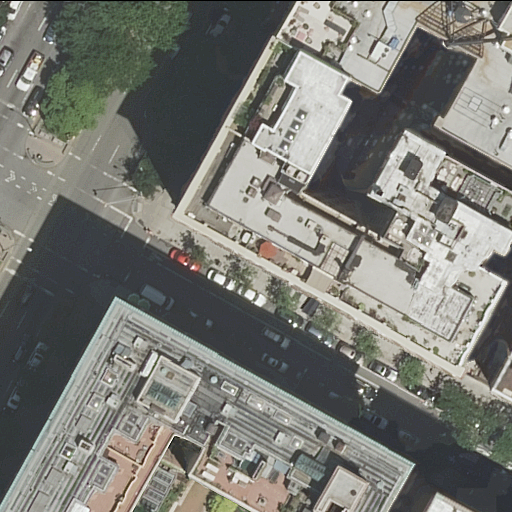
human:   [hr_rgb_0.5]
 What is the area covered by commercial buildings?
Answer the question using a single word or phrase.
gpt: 0m2

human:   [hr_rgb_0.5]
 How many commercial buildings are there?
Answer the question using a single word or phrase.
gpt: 0

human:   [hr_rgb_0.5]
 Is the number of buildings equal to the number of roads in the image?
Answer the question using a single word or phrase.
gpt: no

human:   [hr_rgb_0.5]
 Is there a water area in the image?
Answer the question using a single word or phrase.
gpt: no

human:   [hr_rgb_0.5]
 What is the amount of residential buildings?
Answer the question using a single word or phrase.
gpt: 5

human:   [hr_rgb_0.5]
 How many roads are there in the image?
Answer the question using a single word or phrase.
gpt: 3

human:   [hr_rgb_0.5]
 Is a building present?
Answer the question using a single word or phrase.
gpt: yes

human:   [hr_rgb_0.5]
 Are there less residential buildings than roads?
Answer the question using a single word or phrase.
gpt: no

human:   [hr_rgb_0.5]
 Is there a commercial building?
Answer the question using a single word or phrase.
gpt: no

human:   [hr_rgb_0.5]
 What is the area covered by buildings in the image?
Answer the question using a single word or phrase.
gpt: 5025m2

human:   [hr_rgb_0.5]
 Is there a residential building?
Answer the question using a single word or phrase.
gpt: yes

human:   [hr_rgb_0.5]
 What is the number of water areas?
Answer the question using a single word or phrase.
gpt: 0

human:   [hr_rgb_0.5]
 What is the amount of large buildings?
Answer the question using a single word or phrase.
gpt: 3

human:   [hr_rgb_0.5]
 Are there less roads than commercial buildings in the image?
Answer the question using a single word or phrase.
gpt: no

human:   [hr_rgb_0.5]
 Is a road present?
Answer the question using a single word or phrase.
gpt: yes

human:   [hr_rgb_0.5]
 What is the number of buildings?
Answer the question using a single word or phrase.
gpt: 5

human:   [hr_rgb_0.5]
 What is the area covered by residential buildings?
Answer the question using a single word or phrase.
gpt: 5025m2

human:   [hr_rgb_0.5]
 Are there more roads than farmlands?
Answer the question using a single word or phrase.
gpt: yes

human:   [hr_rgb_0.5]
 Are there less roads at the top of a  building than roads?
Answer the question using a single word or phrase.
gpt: no

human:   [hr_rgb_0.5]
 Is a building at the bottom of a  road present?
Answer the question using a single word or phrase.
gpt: yes

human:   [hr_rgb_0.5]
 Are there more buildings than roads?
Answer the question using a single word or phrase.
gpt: yes

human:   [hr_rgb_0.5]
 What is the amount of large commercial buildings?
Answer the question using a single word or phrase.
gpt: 0

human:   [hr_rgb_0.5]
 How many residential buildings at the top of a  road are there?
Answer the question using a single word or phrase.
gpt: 1

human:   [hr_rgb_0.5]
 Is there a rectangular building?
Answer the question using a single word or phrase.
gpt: yes

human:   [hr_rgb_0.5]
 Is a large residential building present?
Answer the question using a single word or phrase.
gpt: yes

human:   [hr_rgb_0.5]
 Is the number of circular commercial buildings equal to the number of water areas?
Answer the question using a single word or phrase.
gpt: yes

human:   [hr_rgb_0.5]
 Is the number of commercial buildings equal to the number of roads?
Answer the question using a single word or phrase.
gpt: no

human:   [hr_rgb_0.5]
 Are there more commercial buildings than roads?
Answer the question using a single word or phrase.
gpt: no

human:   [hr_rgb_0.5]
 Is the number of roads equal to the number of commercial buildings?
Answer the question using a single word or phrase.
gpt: no

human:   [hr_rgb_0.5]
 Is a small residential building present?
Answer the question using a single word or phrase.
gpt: yes

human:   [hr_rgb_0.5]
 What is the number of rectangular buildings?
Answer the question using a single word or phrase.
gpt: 2

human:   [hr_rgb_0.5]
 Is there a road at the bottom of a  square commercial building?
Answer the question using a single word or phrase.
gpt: no

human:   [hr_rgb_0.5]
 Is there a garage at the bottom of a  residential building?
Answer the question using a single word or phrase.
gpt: no

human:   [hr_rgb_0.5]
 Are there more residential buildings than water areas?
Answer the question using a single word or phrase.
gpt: yes

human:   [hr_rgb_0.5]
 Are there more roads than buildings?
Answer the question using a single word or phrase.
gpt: no

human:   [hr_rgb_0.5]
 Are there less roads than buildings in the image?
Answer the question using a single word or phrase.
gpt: yes

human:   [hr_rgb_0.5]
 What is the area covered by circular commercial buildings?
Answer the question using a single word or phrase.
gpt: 0m2

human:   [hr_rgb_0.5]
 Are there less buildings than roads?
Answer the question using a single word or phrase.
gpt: no

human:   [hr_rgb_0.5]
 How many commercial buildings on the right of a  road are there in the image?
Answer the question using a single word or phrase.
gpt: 0

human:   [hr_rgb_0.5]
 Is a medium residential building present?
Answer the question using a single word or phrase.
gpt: no

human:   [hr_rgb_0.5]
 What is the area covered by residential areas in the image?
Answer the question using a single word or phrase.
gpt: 0m2

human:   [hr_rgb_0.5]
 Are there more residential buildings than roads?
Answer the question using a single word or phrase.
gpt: yes

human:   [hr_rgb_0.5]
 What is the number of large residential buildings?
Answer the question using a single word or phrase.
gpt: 3

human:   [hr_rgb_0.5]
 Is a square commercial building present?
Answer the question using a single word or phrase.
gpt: no

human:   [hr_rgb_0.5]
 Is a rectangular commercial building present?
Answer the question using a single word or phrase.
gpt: no

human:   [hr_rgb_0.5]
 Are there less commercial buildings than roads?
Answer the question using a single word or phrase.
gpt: yes

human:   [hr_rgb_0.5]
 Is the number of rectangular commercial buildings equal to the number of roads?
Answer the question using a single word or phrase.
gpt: no

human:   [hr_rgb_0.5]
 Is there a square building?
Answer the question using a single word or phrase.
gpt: no

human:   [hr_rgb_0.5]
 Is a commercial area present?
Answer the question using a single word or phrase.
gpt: no

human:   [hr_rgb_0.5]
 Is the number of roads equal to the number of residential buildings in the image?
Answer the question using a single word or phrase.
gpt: no

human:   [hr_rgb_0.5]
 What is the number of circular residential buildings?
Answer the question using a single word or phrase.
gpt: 0

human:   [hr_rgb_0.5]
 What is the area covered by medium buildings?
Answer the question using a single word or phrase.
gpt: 0m2

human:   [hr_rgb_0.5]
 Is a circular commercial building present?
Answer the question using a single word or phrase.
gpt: no

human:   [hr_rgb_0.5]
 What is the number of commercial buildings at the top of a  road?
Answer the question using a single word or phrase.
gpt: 0

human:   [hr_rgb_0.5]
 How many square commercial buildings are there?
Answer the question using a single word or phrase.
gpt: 0

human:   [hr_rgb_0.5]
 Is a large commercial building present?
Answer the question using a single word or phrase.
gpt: no

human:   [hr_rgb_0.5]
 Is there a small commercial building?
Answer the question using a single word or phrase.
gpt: no

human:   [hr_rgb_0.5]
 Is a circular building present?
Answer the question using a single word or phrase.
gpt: no

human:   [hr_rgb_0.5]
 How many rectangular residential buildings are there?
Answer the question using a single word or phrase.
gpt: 2

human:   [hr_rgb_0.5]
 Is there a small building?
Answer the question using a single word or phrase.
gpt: yes

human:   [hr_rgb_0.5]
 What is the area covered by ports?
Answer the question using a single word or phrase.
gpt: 0m2

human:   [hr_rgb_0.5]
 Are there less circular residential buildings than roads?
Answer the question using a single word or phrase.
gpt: yes

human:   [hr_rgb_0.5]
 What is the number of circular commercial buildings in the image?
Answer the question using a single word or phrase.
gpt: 0

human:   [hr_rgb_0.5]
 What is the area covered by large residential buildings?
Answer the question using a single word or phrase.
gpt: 5001m2